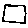
Label: square